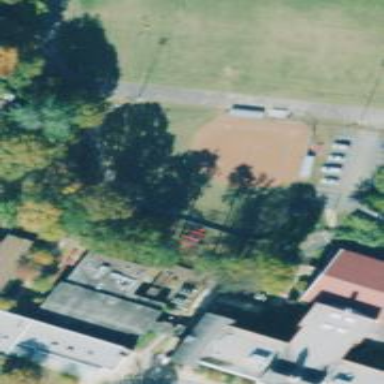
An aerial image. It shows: Softball pitch for leisure sports.